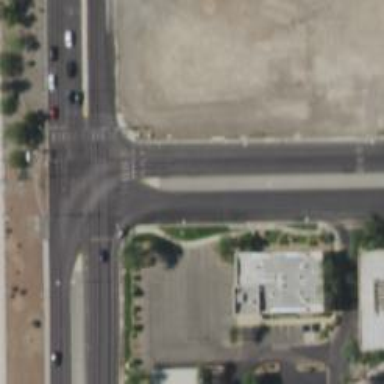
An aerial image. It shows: Solid stop line on the road marking.